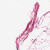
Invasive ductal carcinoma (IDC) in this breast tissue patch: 0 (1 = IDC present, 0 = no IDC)